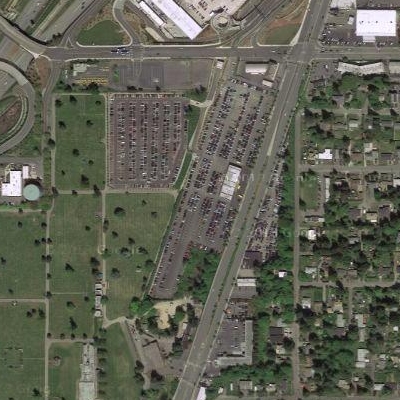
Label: Parking